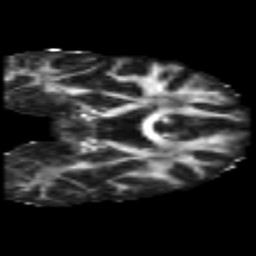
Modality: FA
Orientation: coronal
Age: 48
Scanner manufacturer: philips
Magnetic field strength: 3 T
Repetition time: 8.6 s
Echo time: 0.127 s